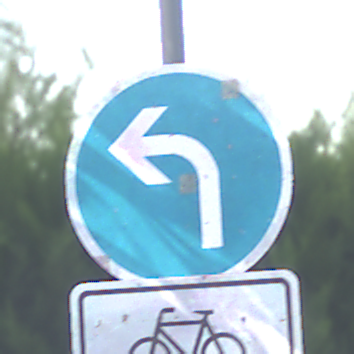
Verkehrszeichen: VorgeschriebeneFahrtrichtungLinks
Zusatzzeichen unten: EinspurigeFahrzeugeFrei1
Umgebung: Outdoor, Urban
Tageszeit: SunriseSunset
Wetter: Clear
Licht: Natural
Jahreszeit: NotSpecified
Kontrast: LowContrast